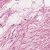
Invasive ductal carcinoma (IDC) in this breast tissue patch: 0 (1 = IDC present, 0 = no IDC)